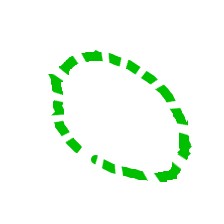
Shape: circle